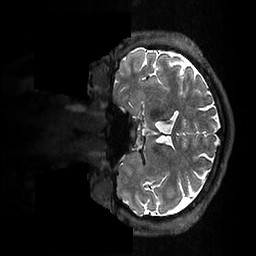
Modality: T2w
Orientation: coronal
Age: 35
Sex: male
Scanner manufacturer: ge
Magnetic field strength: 3 T
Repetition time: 3.202 s
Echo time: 0.05934 s